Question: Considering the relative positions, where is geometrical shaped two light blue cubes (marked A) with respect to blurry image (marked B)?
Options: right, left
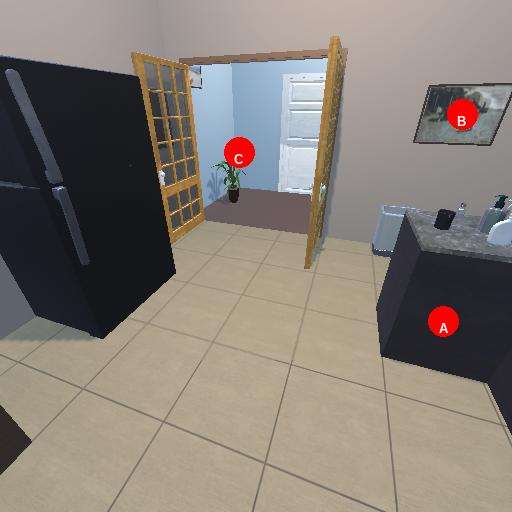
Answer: right